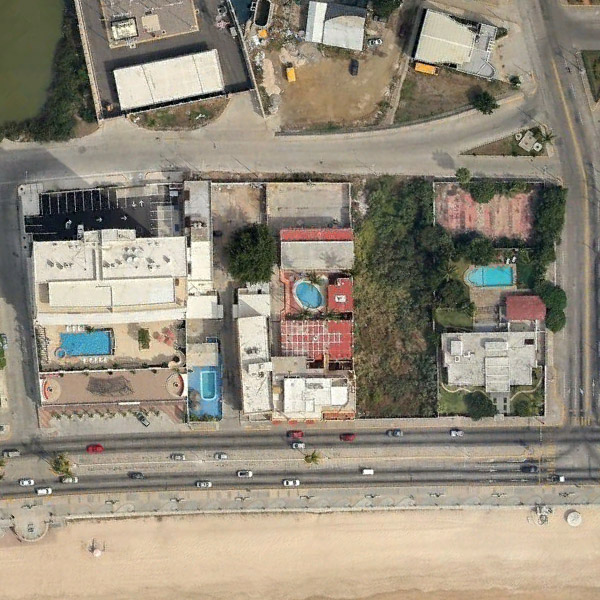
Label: Resort